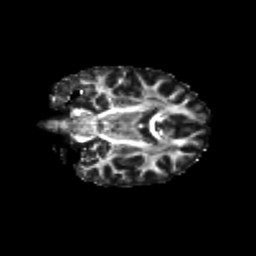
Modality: FA
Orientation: coronal
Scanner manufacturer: siemens
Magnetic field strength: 3 T
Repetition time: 9.2 s
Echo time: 0.084 s